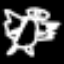
Label: angel